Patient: sex M, age 52
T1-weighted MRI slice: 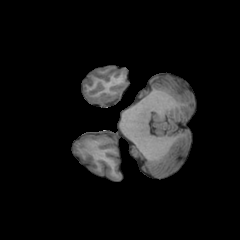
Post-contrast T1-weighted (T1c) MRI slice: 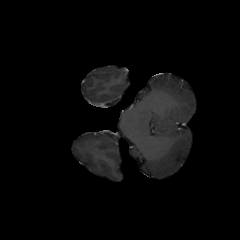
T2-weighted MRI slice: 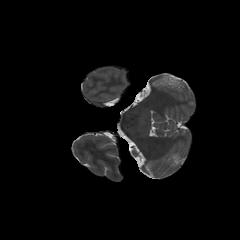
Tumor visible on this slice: no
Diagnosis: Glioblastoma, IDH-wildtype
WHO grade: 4